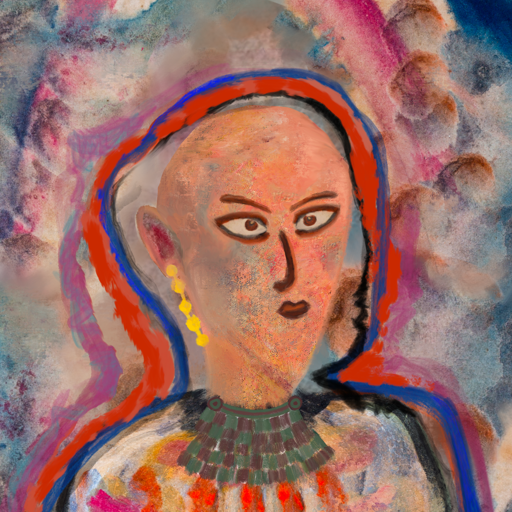
Background: Rupkatha, Head And Neck Side: Irani, Face Side: Roy_Bahadur, Bust: Childish, Hair Side: Experience, Head Accessory: Blank, Second Necklace: After_Raid, Necklace: Blank, Baby: Blank